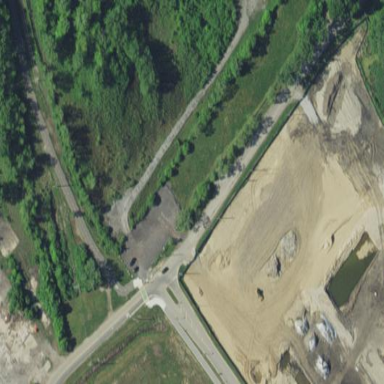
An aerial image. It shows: Parking area with unpaved surface.